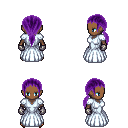
a pixel art fantasy rpg character, female body template, human, dark skin, underdress, teal pants, purple ponytail hairstyle, metal gloves, gold boots, four views (front, back, left, right), 2x2 character sprite sheet, small pixel art, hard edges, no anti-aliasing